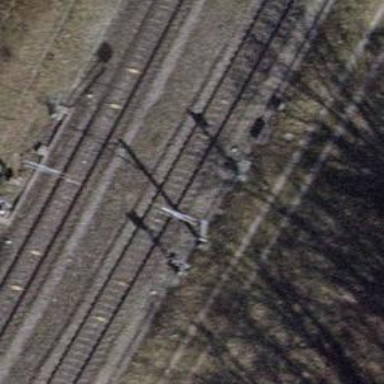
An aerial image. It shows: Railway signal.